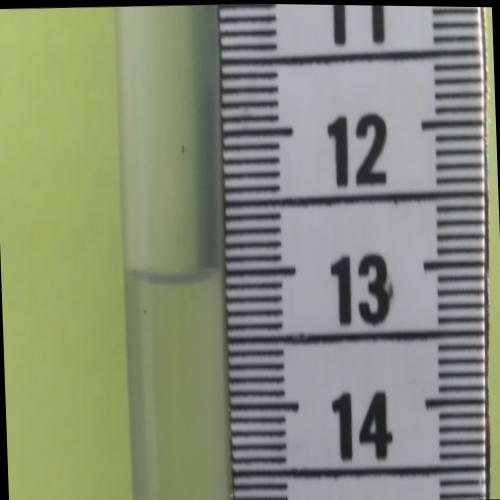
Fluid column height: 13.0 cm